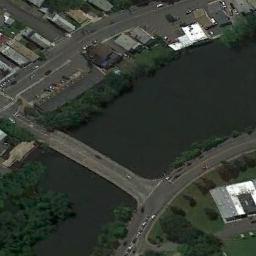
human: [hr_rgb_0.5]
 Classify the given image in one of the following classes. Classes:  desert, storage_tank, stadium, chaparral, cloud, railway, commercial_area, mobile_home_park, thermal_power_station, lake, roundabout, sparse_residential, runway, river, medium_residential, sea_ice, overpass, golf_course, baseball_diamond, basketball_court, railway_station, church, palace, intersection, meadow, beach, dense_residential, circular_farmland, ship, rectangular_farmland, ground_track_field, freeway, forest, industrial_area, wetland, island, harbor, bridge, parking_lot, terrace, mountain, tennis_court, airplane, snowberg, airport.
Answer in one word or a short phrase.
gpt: bridge